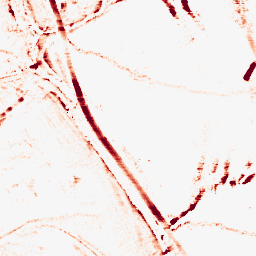
Category: morphological
Decomposition family: morphological_rect
Decomposition parameters: operation: opening
width: 10
height: 5
Upsampling method: quartic
Upsampling parameters: scale: 2
Upsampling scale: 2